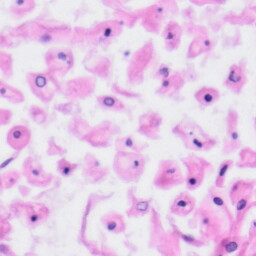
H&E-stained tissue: Tonsil